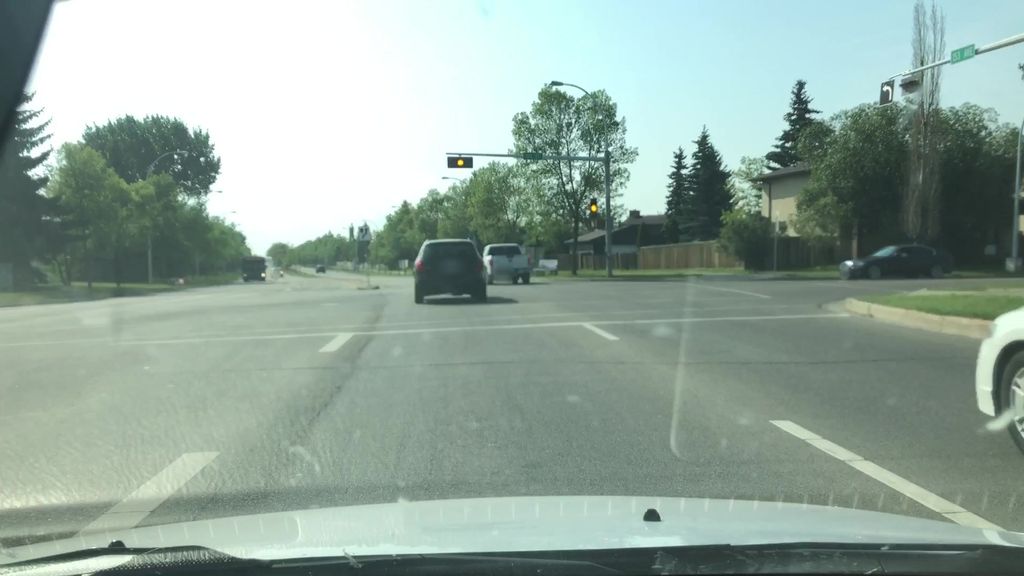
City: edmonton